Current action and preconditions to check: trajectory_clear

Your task: For each precondition in the list above, predict whether it will hold at this action.

Consider the current scene as observed from the mobile robot's camera, and analyze the predicted future states of all dynamic agents (e.g., people, animals, vehicles, or any moving entities) within the NEXT SECOND.

IMPORTANT: Only answer "very likely" if you are absolutely certain—based on strong, clear evidence—that a dynamic agent will violate the precondition in the predicted future state. Do NOT answer "very likely" for unlikely, ambiguous, or low-probability risks.

Ask yourself for each precondition: Is there a high probability, with clear and convincing evidence, that the predicted future states of any dynamic agent will interfere with the predicted future state of the currently executing action within the NEXT SECOND, causing that precondition to fail?

Assess the risk level based on these predictions. Use "likely" or "very likely" if motions create a clear risk of interference.

Use "neutral" or "improbable" if agents are nearby but their predicted paths are clearly diverging or non-conflicting.

Failure Risk Categories: "very improbable", "improbable", "neutral", "likely", "very likely"

Answer Format: Output ONLY the probability_of_failure value from these categories: "very improbable", "improbable", "neutral", "likely", "very likely"

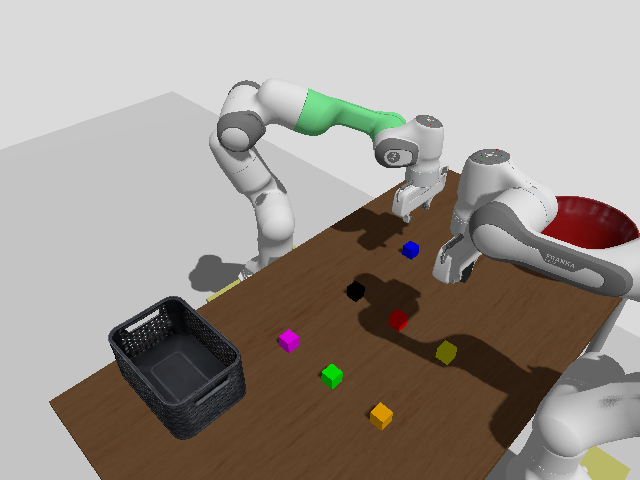

Answer: very improbable